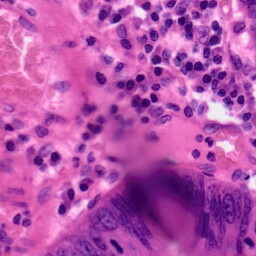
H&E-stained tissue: Colon